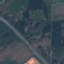
Land use / land cover class: Highway